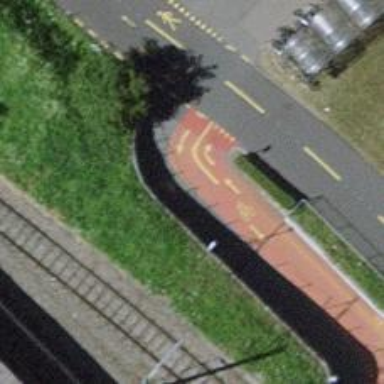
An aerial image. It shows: Asphalt cycleway with adjacent asphalt footway.